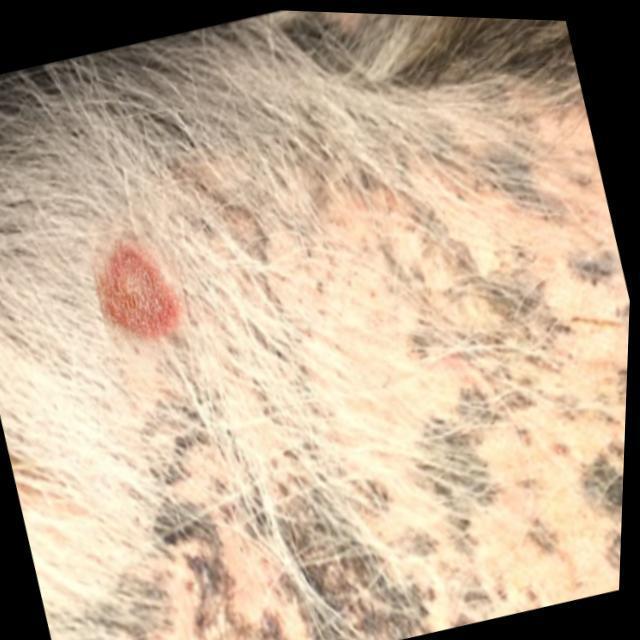
Canine ringworm (Dermatophytosis) — fungal infection caused by Microsporum or Trichophyton. Presents with circular alopecia, scaling, crusting, and broken hairs.